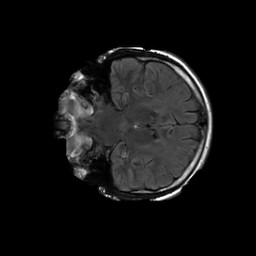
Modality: FLAIR
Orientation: coronal
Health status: ill
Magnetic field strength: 3 T